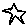
Label: star